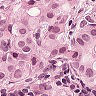
Metastatic tissue present: yes